Interaction volume radius: 10 \u00c5
Interaction volume height: 40 \u00c5
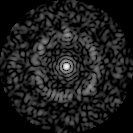
Disorder parameter: 0.8134